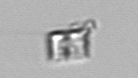
Label: Bacillariophyceae_morphotype1